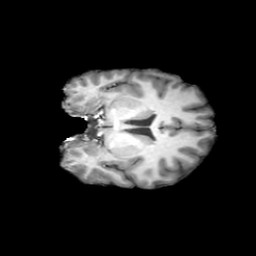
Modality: T1w
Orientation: coronal